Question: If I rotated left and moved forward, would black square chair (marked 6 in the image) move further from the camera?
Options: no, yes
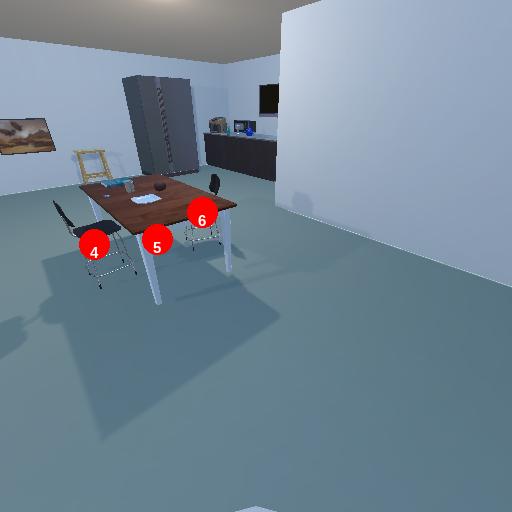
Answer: no